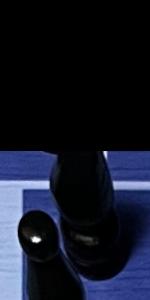
Label: Knight_Black